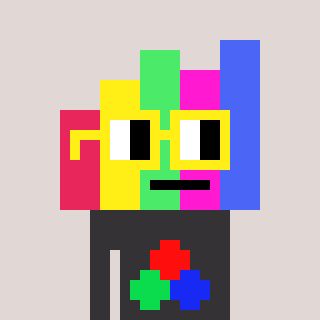
a pixel art character with square yellow glasses, a bar chart-shaped head and a grayscale-colored body on a warm background